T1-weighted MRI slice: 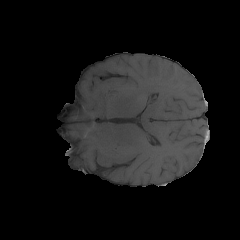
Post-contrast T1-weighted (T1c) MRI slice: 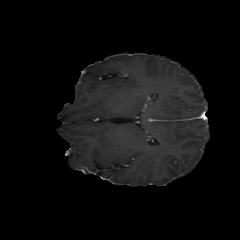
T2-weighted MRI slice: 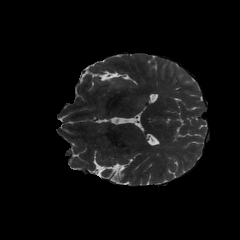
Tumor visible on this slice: yes